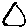
Label: triangle